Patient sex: F
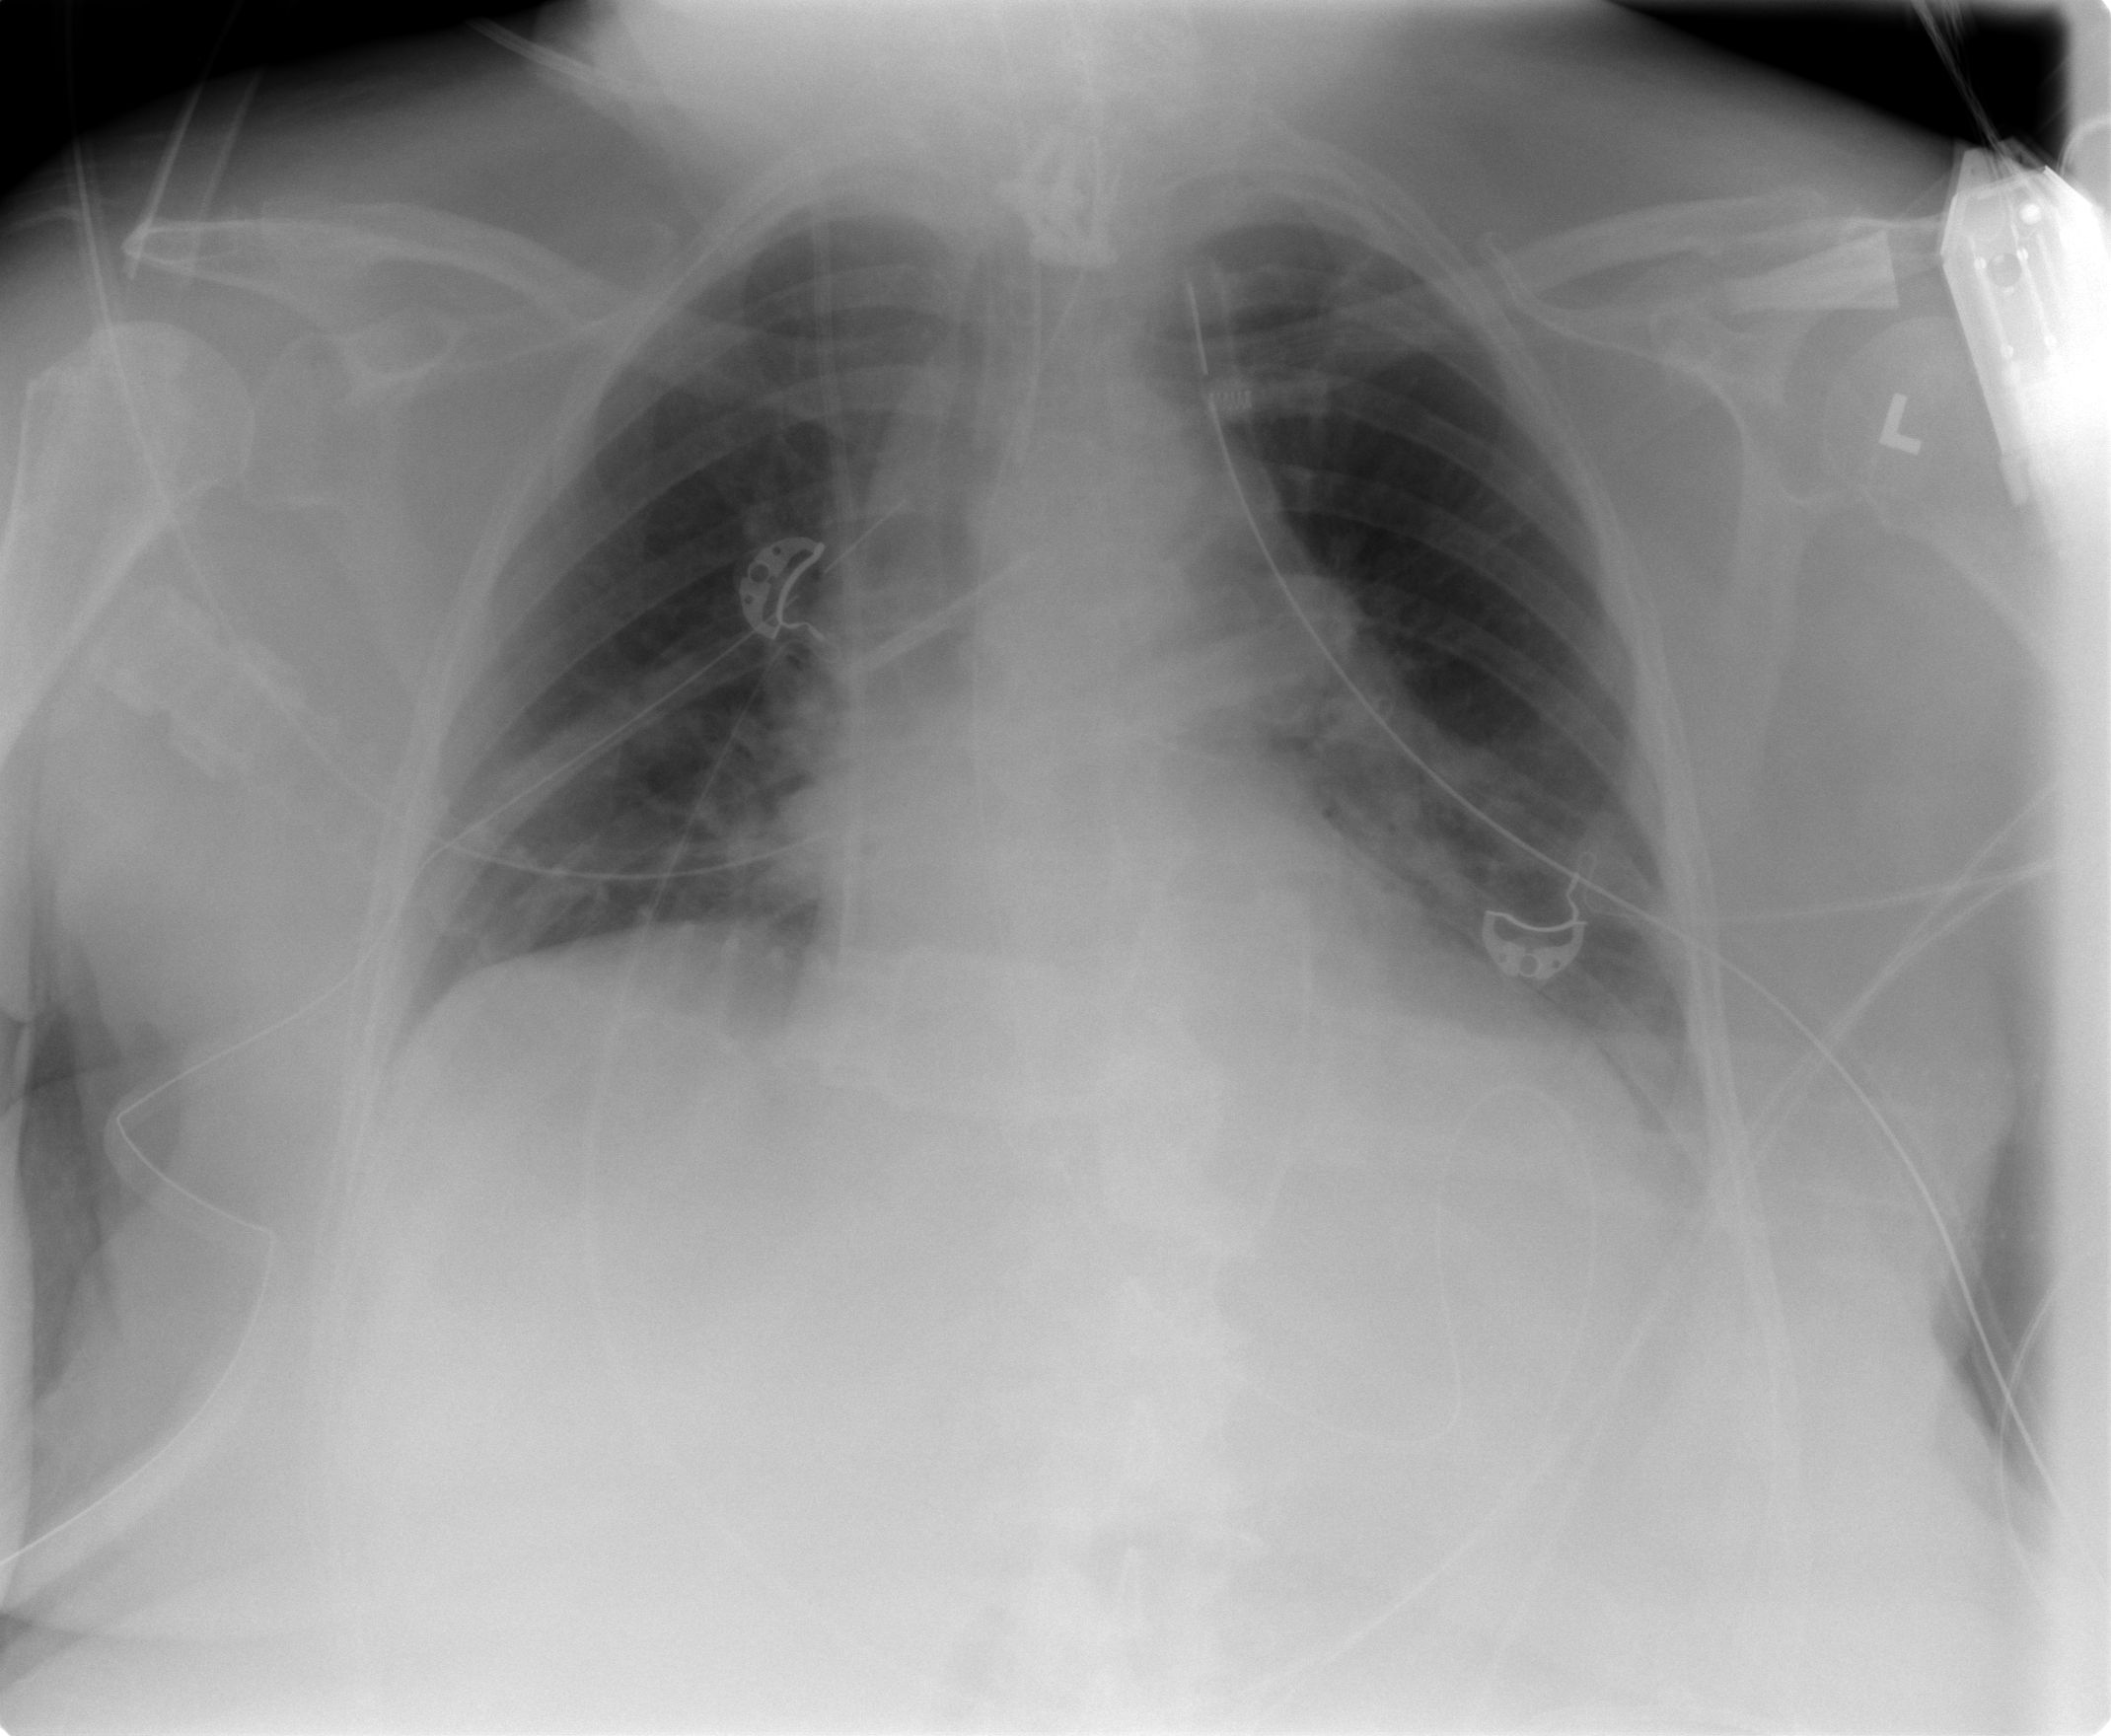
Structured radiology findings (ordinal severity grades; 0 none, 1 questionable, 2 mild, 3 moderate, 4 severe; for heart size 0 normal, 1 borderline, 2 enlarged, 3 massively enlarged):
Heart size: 2
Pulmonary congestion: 1
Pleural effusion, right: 0
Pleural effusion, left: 2
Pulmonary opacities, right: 0
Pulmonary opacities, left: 0
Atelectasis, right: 0
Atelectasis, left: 2